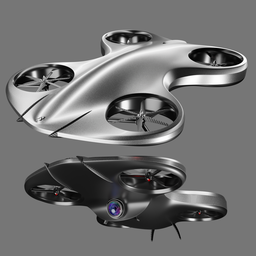
Label: mechanical